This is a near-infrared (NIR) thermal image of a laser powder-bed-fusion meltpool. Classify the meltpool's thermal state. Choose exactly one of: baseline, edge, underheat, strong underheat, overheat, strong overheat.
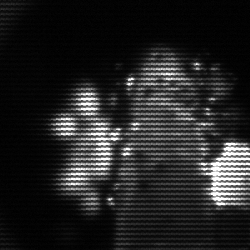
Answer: baseline